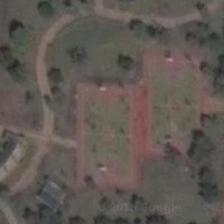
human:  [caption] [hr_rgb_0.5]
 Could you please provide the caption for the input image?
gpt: two basketball fields are surrounded by many green plants .

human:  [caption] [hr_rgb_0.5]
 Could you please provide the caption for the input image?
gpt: a large piece of meadows and some green trees are around two basketball fields .

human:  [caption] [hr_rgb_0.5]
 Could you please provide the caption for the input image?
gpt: an old grey court and waste land surrounded .

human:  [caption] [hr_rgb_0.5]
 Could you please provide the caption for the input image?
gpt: two courts are rimmed in a green land by a curved road .

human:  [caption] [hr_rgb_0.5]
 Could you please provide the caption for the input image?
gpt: two basketball fields are surrounded by a large piece of meadow with some trees scattered .